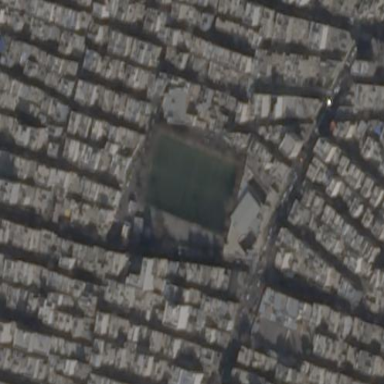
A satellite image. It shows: Soccer pitch for leisureland activities.